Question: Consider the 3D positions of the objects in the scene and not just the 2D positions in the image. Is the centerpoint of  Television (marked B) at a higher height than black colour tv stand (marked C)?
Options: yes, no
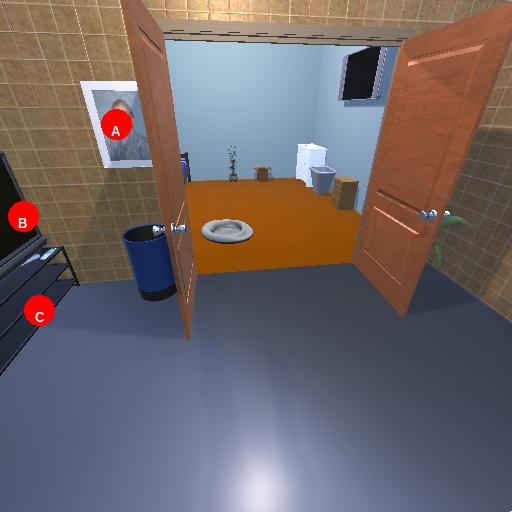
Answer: yes